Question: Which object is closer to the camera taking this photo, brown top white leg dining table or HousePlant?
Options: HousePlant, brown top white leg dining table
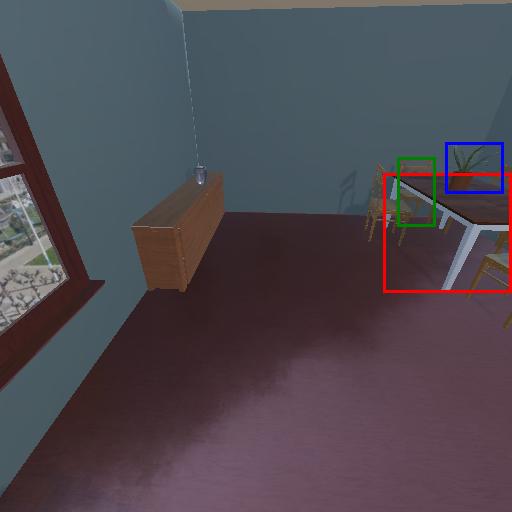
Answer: HousePlant